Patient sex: M
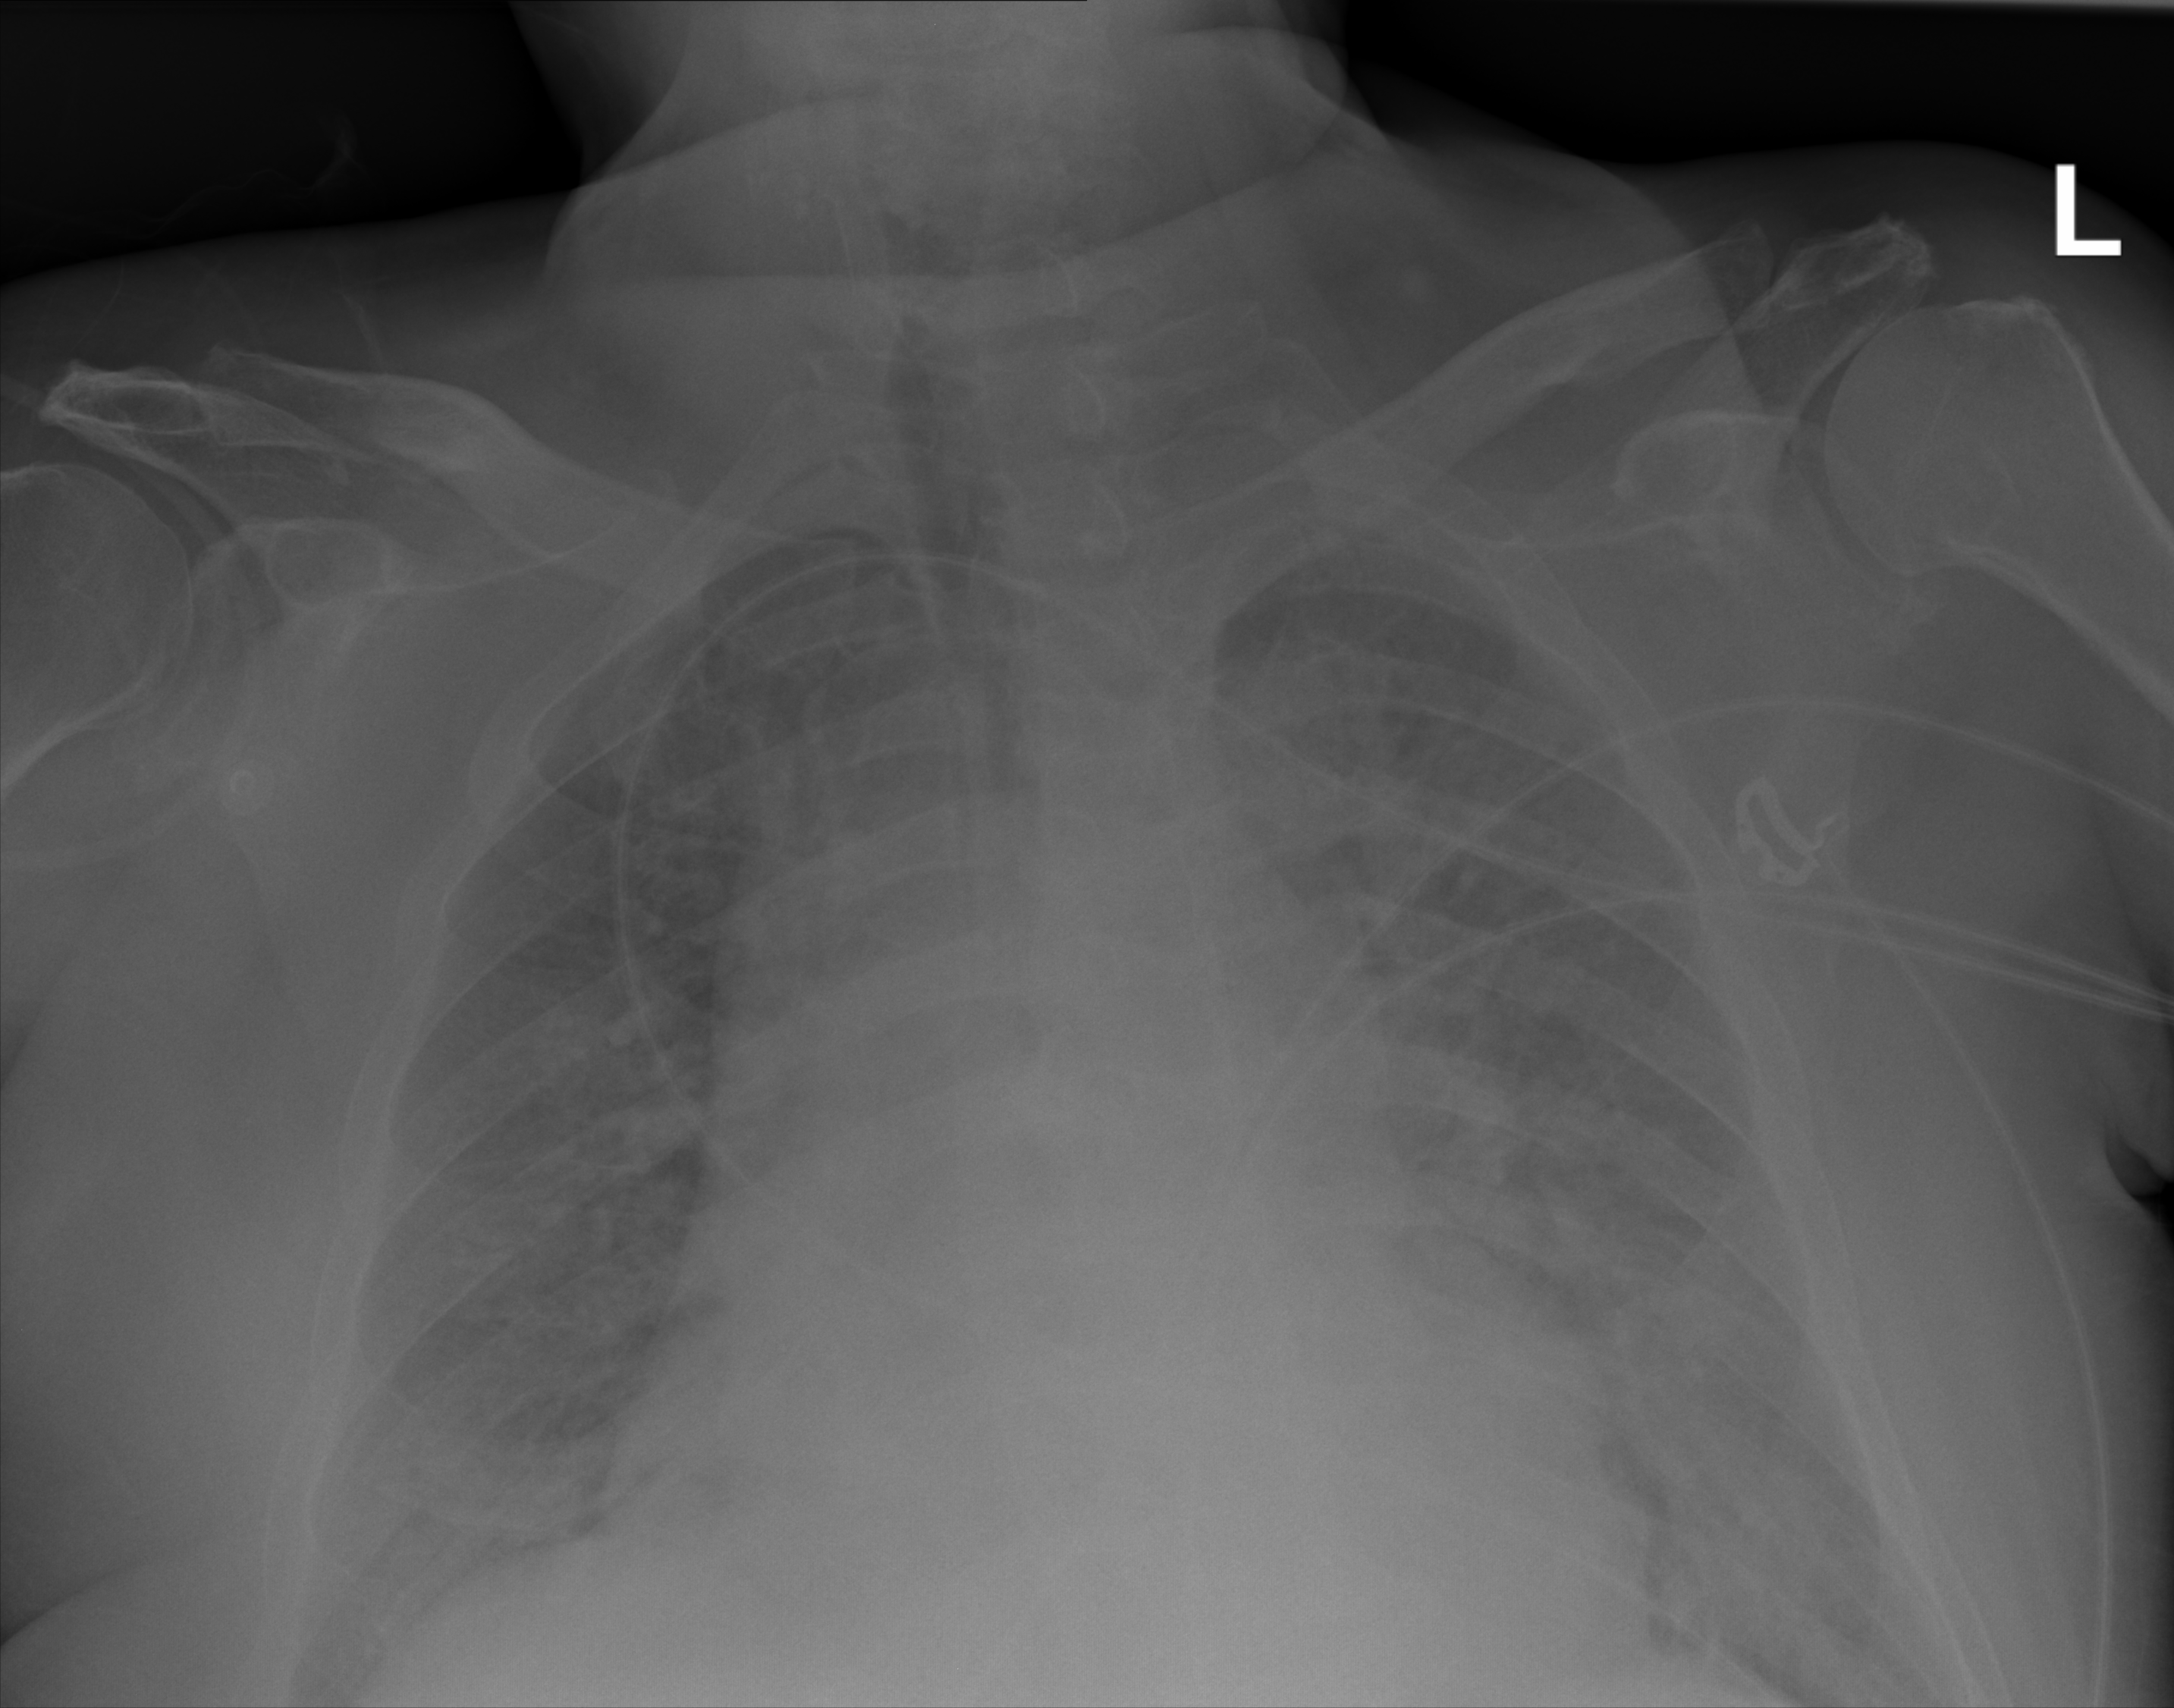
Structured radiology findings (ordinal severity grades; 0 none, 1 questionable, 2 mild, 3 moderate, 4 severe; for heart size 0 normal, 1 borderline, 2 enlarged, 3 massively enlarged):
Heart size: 2
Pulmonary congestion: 3
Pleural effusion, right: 2
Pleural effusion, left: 2
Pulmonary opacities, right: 3
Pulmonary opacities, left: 3
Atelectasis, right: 3
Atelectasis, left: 3